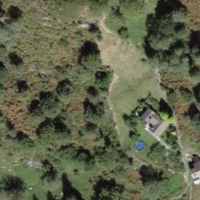
EUNIS habitat code: 41
Species observed at this site:
Actinidia chinensis